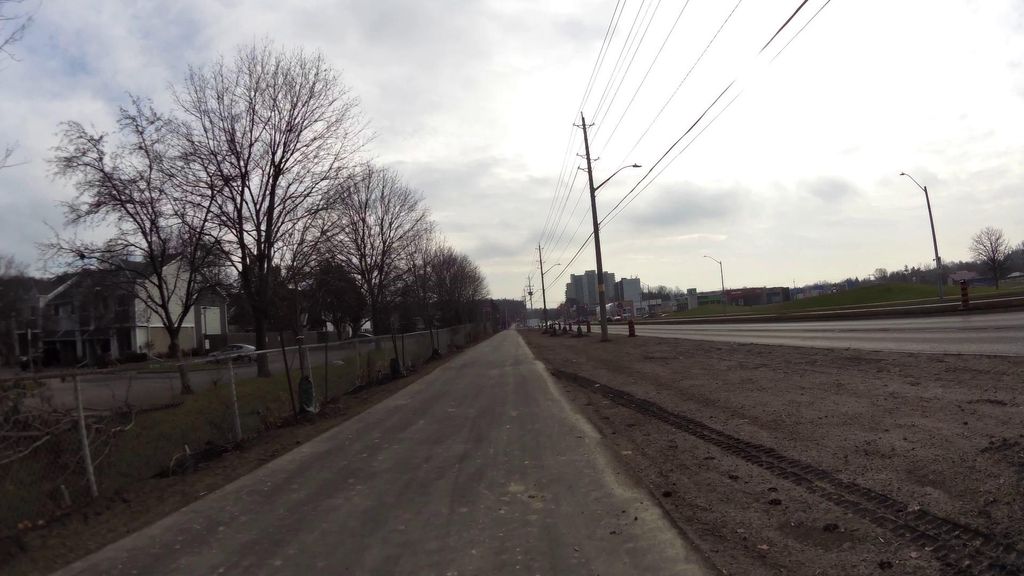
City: kitchener-waterloo